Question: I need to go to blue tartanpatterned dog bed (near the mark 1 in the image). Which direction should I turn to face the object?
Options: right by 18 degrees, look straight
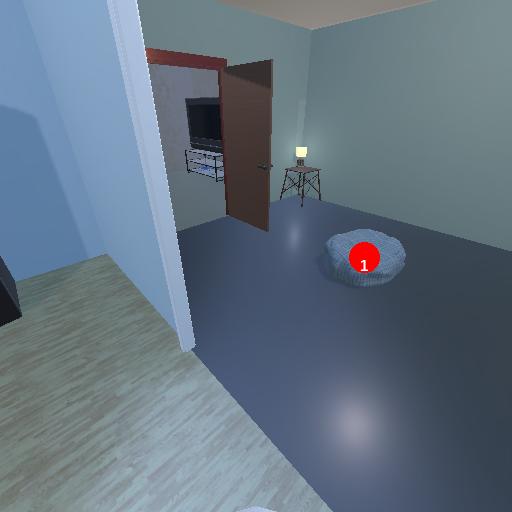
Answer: right by 18 degrees